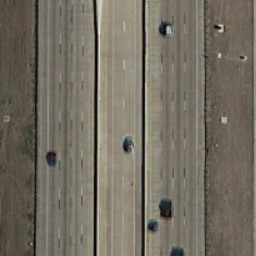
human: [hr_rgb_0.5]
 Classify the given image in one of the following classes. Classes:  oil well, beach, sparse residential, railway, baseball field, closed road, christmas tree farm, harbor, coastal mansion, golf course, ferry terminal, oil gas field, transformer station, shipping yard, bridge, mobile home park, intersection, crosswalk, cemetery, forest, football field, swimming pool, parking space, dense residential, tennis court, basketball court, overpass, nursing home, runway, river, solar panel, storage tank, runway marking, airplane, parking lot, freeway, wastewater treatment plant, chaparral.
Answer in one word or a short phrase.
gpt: freeway